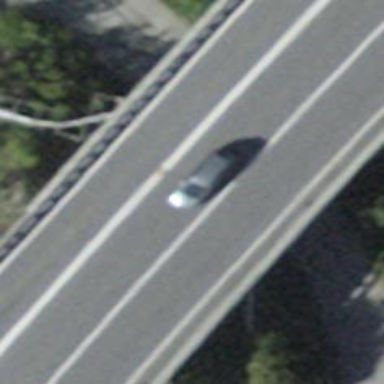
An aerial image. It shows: Motorway bridge with asphalt surface. It is part of trunk highway.